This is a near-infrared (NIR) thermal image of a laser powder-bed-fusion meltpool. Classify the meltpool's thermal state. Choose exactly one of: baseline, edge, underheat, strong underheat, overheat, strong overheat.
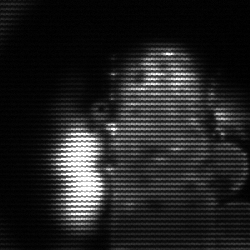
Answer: strong underheat